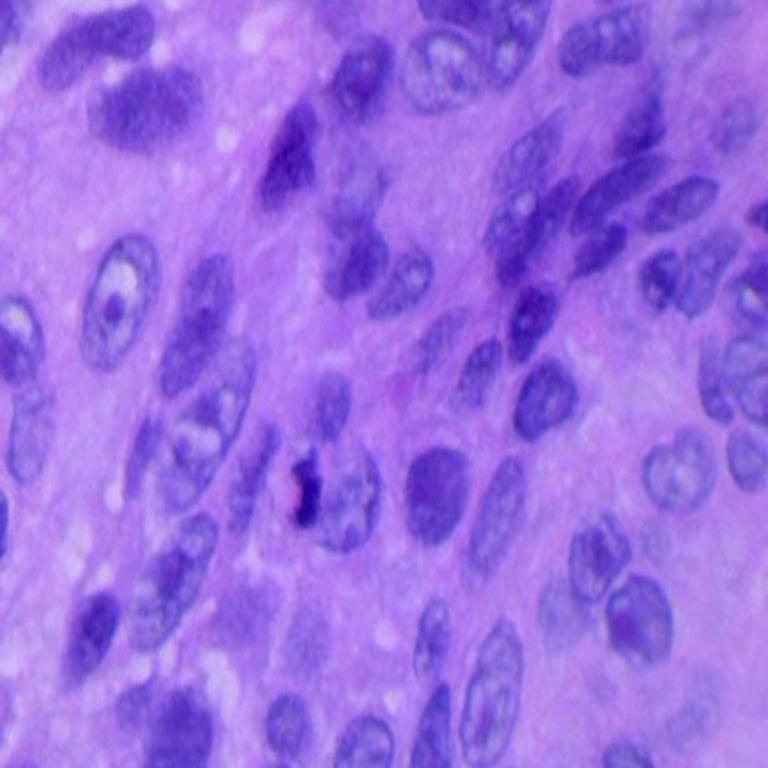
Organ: lung
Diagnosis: squamous carcinomas